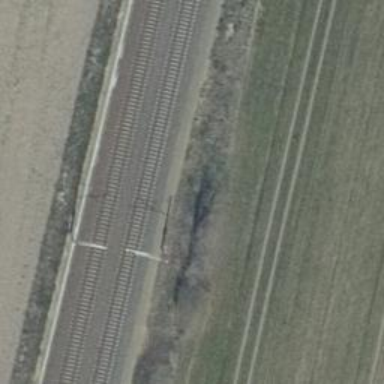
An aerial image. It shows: Milestone along the railway track with catenary mast.